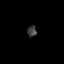
Tissue: prostate
Cell type: T cells
Senescence score: 0.276
Nuclear area (px): 98
Mean DAPI intensity: 63.153